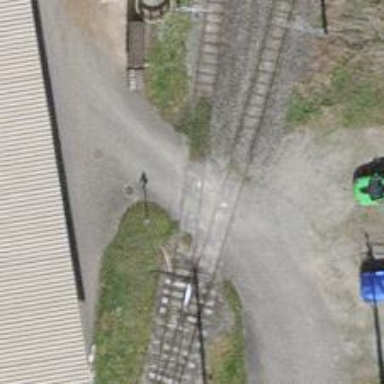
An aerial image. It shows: Railway level crossing.